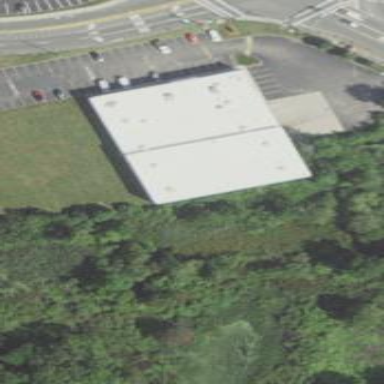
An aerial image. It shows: Building that is trade shop.